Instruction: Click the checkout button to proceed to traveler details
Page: cart
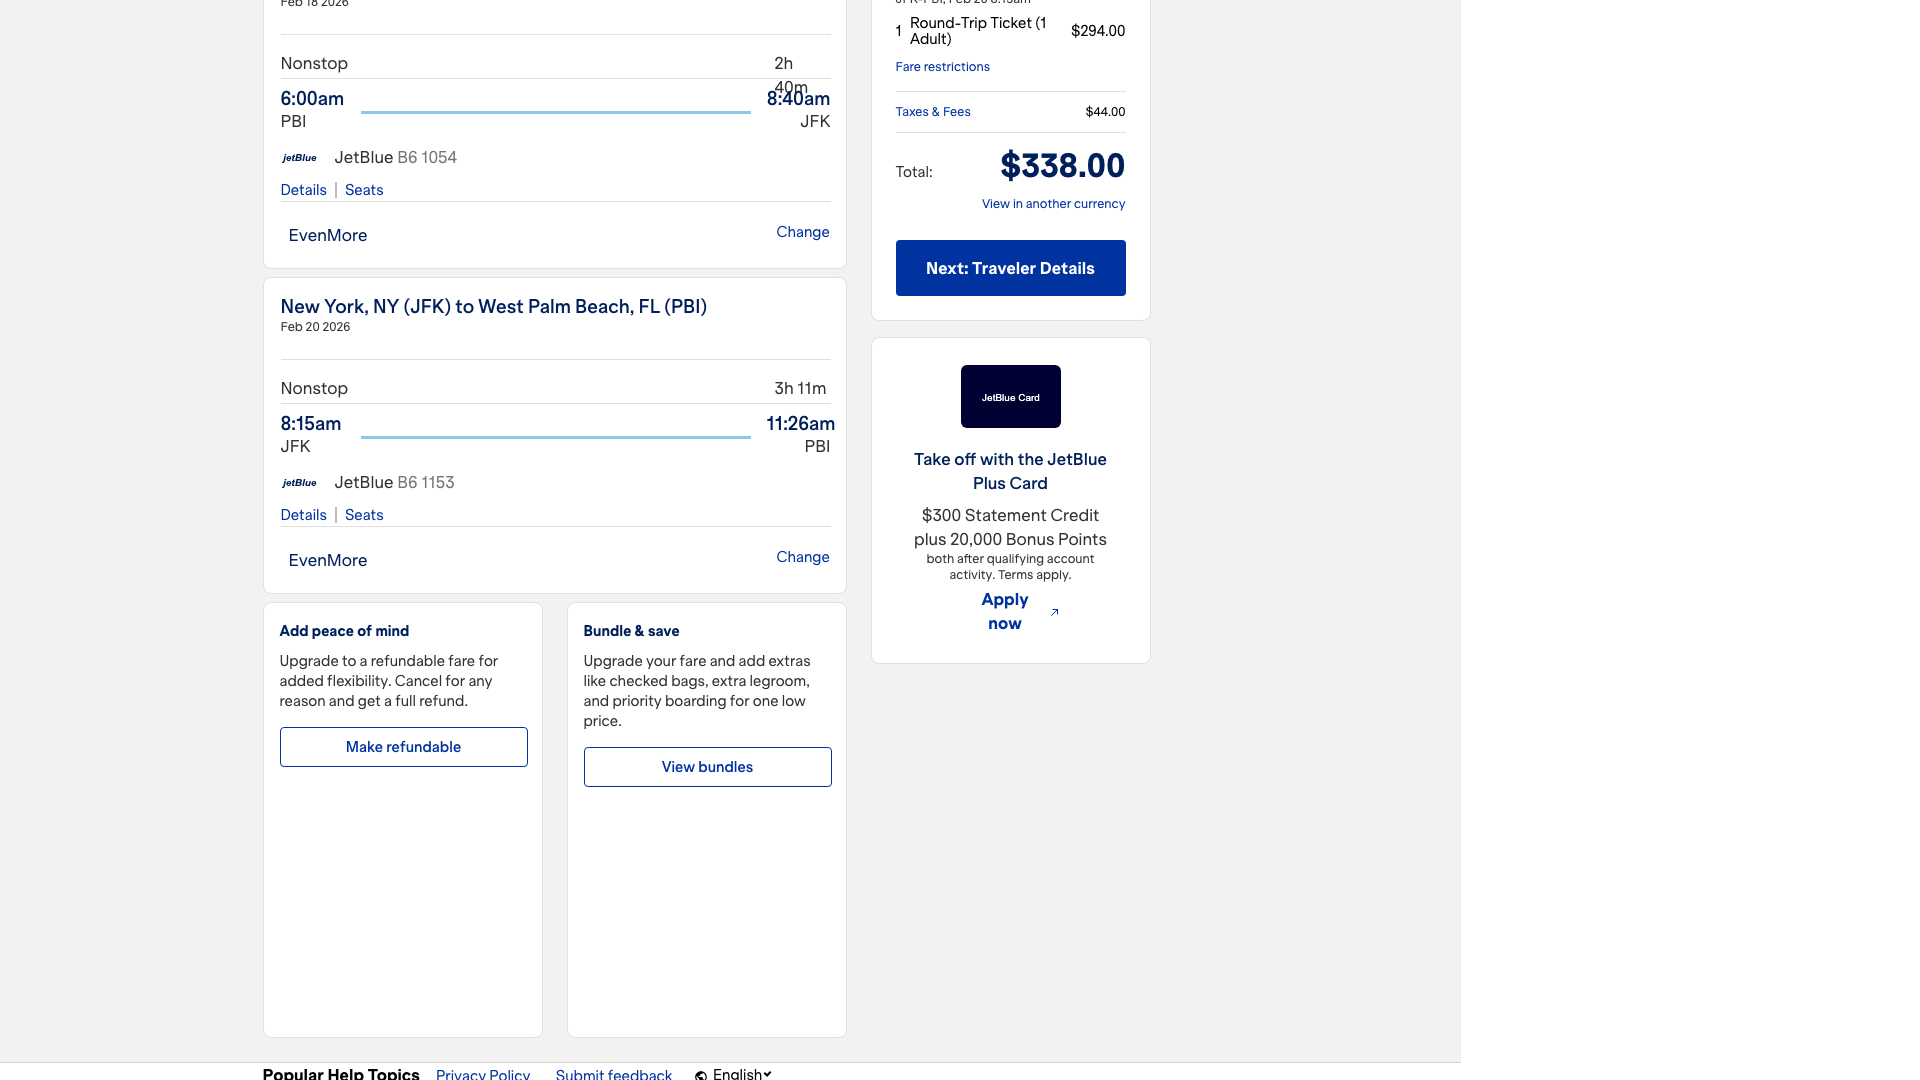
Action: click